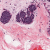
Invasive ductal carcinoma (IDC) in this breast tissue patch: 0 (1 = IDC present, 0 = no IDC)